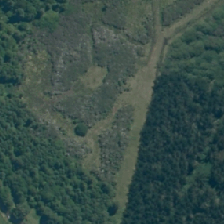
Land cover: herbaceous_freshwater_vege